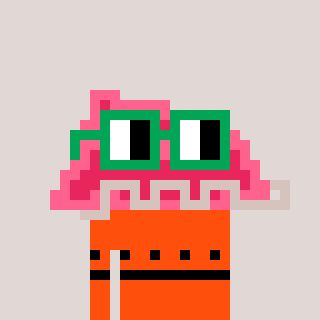
a pixel art character with square green glasses, a retainer-shaped head and a orange-colored body on a warm background